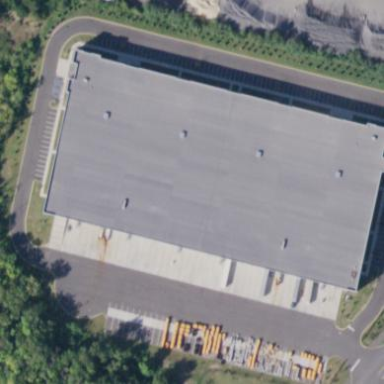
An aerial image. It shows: Warehouse.